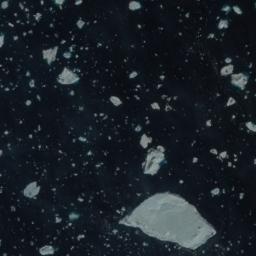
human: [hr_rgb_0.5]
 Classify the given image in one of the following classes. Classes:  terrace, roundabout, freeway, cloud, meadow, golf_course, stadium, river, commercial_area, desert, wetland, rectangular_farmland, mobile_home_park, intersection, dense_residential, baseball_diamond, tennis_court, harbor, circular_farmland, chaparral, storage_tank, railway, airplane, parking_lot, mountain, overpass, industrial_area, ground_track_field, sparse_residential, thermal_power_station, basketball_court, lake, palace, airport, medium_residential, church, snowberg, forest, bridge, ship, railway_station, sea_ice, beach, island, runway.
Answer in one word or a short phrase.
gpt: sea_ice